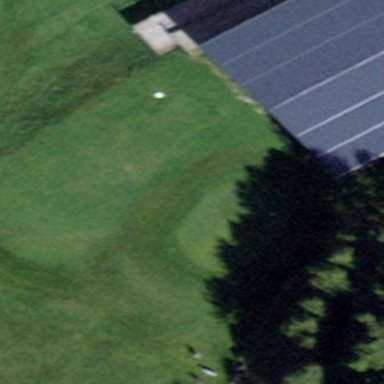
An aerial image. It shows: Golf tee on grassy land.